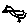
Label: bird